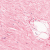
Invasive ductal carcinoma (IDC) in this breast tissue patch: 0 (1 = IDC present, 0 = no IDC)